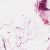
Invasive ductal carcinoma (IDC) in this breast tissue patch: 0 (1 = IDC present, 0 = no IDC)